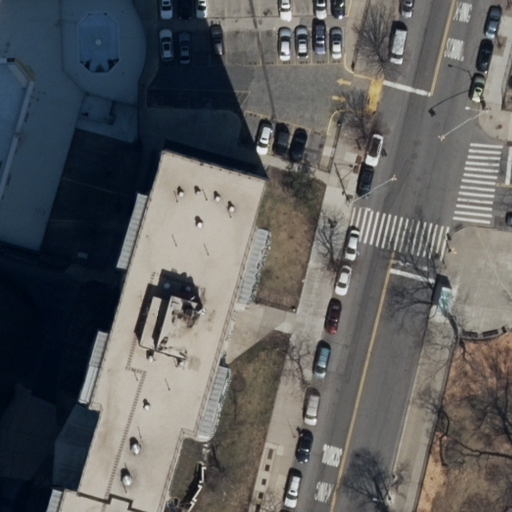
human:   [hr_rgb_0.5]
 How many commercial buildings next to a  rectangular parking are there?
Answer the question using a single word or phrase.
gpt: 0

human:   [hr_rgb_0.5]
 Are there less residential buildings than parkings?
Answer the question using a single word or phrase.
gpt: yes

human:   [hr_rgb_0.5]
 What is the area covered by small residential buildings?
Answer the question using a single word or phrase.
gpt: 10m2

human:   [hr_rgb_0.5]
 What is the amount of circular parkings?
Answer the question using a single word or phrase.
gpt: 0

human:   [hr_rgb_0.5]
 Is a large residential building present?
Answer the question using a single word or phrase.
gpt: no

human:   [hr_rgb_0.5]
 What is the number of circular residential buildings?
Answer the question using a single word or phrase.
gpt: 0

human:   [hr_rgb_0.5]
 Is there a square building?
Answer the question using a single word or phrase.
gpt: no

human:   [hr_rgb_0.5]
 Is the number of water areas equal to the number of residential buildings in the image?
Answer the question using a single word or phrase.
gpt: yes

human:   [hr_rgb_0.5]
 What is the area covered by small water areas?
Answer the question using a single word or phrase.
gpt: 91m2

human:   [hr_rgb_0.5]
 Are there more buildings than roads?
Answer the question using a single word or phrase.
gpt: no

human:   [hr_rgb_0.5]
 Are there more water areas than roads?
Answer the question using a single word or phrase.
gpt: no

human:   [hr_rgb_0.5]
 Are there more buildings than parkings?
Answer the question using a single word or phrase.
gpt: no

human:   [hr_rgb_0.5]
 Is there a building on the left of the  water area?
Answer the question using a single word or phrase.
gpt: yes

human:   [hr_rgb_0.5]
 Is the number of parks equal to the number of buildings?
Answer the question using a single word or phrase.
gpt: yes

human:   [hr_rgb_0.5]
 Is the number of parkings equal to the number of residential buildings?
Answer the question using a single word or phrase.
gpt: no

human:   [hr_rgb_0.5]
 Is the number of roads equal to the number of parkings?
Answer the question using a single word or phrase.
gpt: no

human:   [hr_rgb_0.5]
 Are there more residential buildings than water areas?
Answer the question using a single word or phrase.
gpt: no

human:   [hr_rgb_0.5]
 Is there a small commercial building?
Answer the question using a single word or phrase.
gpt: no

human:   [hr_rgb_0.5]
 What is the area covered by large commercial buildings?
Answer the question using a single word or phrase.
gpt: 0m2

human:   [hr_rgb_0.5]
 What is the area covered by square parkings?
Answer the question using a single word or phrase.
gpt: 0m2

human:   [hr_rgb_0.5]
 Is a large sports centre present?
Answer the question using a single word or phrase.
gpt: yes

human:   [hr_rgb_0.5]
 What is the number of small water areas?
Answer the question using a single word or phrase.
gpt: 1

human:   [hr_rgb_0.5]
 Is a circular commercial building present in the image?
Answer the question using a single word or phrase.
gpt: no

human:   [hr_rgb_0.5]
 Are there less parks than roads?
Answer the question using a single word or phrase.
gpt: yes

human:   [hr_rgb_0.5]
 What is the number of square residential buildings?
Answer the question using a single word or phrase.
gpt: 0

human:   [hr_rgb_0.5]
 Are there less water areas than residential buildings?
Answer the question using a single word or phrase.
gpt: no

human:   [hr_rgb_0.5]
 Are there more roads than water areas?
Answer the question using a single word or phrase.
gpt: yes

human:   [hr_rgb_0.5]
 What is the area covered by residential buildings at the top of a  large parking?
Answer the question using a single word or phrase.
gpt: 0m2

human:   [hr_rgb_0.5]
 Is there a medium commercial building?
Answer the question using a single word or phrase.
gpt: no

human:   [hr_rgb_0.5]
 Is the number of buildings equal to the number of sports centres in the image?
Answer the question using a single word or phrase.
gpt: yes

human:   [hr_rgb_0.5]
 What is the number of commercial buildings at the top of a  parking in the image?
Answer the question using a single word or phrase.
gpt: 0

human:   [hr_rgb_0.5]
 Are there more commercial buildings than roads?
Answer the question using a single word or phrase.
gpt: no

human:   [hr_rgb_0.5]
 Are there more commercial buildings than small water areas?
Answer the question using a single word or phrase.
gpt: no

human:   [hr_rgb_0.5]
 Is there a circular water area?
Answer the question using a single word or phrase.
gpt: no

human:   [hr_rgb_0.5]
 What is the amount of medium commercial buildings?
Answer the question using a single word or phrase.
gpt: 0

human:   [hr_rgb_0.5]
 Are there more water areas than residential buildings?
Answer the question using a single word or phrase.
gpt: no